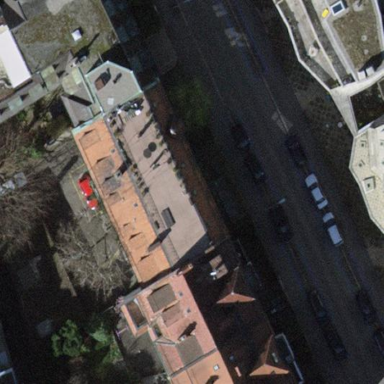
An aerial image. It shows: Image showing building with apartments.